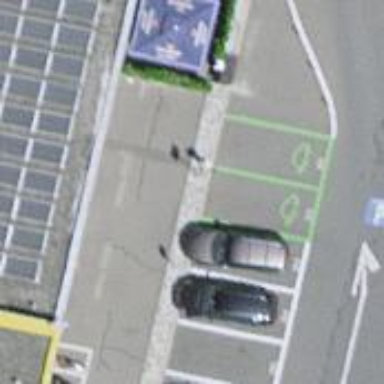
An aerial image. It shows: Charging station.